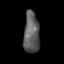
Tissue: skin
Cell type: Endothelial cells
Senescence score: 0.6922
Nuclear area (px): 636
Mean DAPI intensity: 92.879